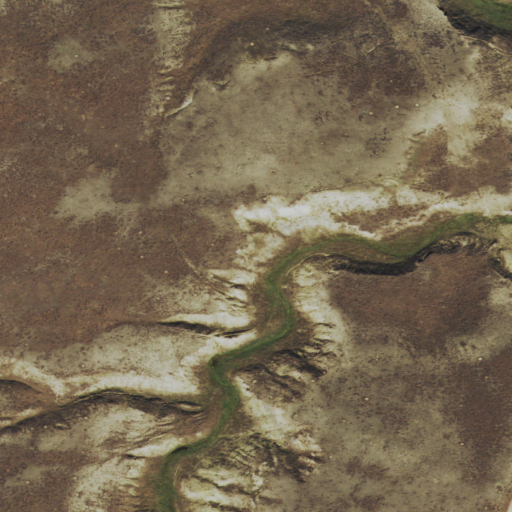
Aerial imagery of valley in Wyoming named Sand Rock Draw containing shrub and grassland